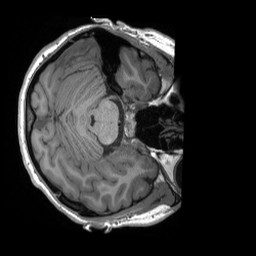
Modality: T1w
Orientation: axial
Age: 35
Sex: female
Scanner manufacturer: siemens
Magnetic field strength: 3 T
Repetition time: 2.4 s
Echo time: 0.00224 s